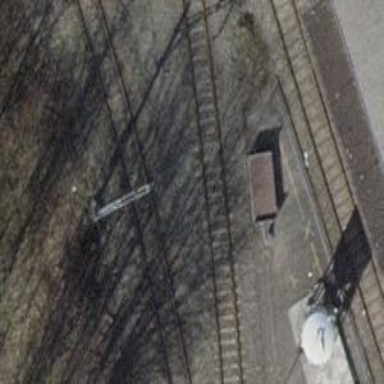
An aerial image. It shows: Single-track spur railway line.